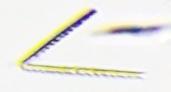
Label: Thalassionema